Aerial crown-view tile of a tropical tree (Barro Colorado Island, Panama), acquired 20250512:
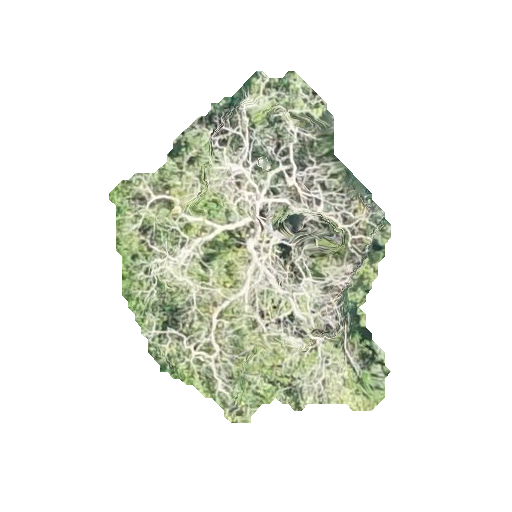
Species: Astronium graveolens
GBIF accepted scientific name: Astronium graveolens
Crown area: 99.633 m²